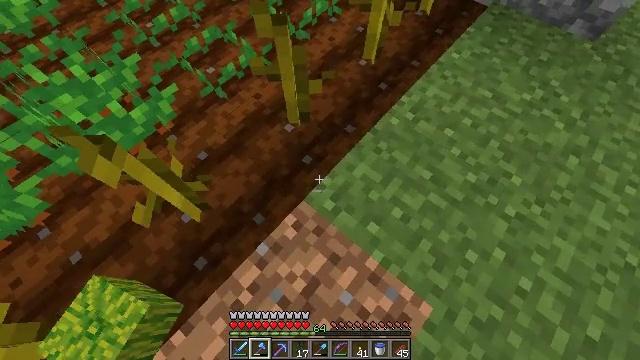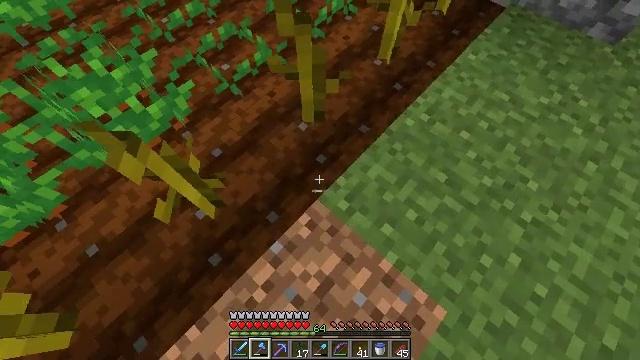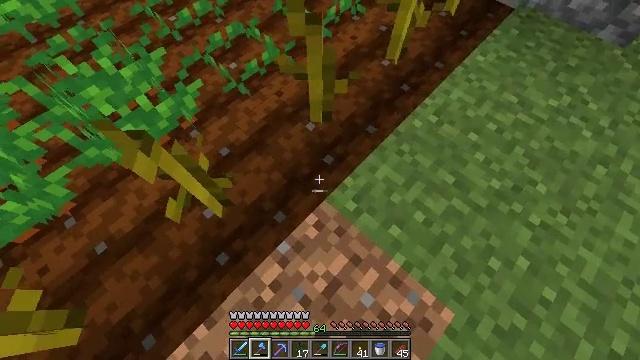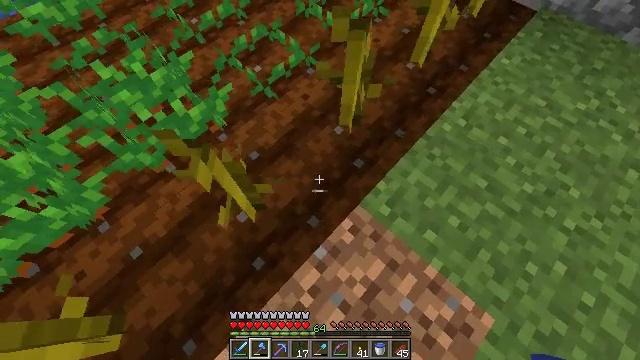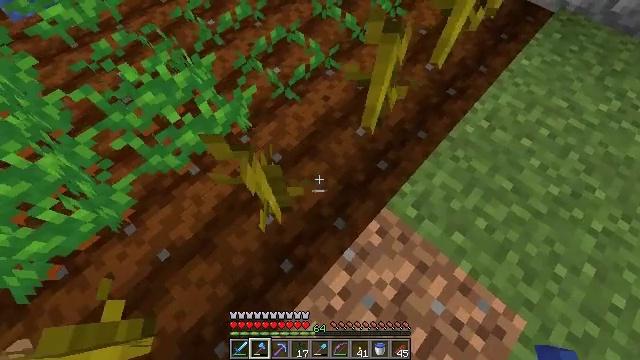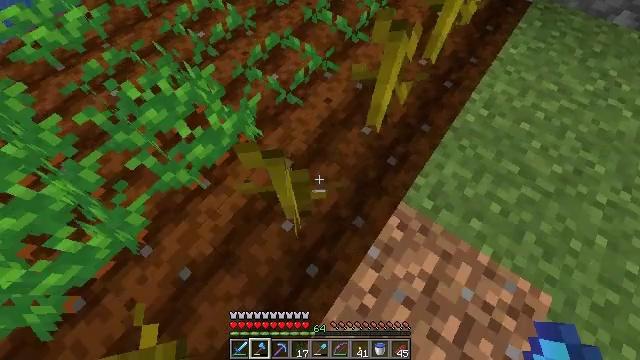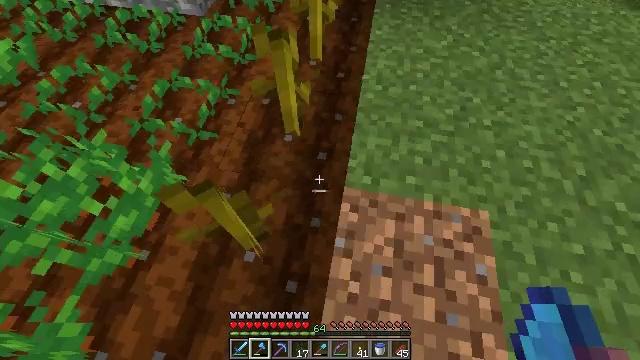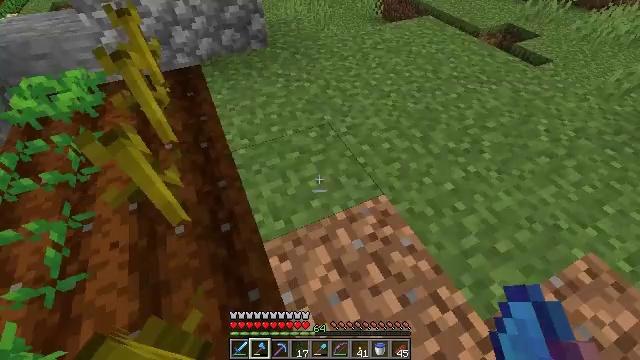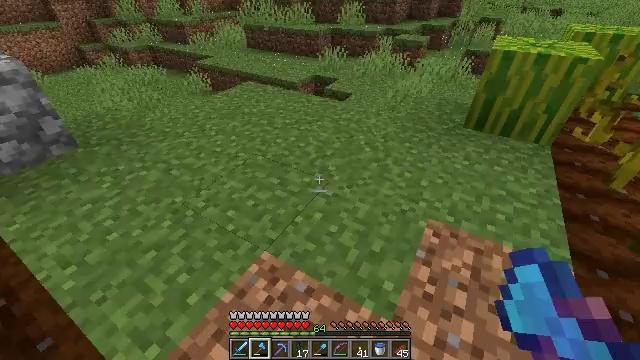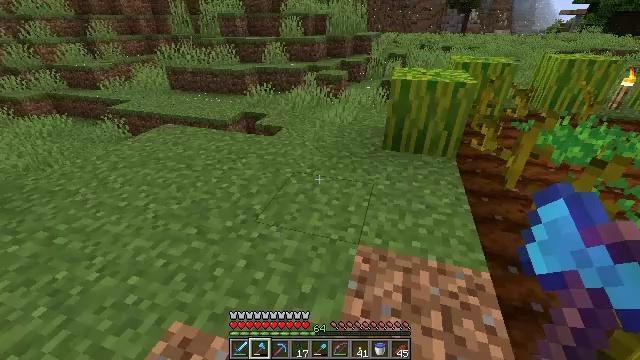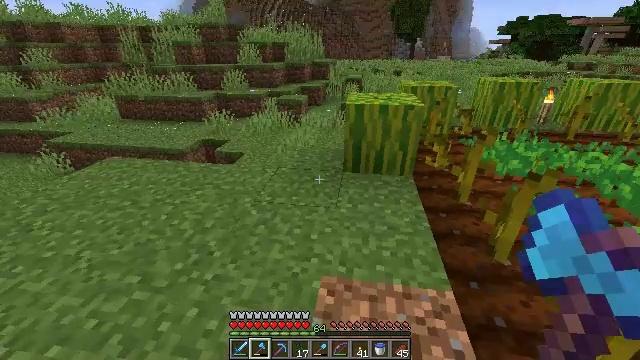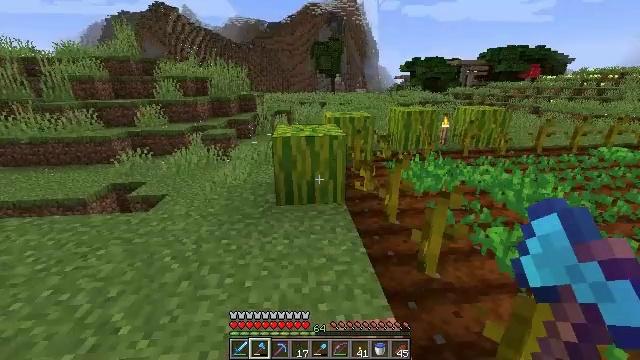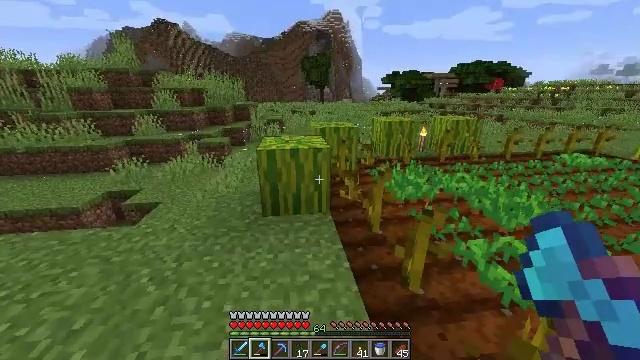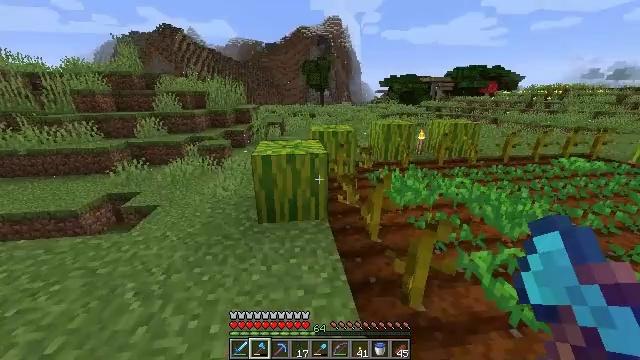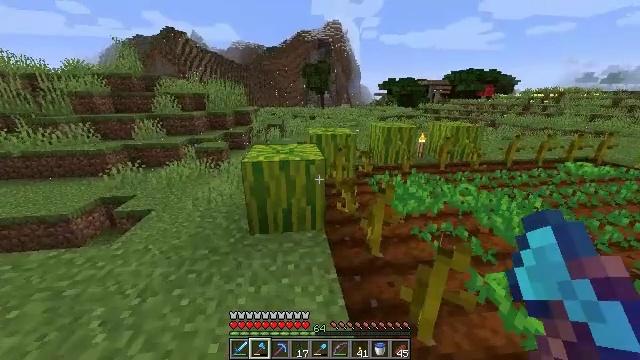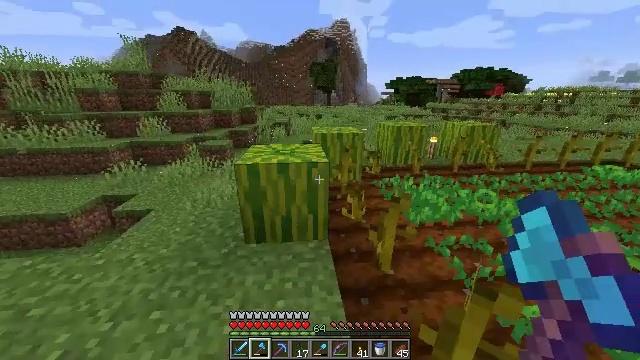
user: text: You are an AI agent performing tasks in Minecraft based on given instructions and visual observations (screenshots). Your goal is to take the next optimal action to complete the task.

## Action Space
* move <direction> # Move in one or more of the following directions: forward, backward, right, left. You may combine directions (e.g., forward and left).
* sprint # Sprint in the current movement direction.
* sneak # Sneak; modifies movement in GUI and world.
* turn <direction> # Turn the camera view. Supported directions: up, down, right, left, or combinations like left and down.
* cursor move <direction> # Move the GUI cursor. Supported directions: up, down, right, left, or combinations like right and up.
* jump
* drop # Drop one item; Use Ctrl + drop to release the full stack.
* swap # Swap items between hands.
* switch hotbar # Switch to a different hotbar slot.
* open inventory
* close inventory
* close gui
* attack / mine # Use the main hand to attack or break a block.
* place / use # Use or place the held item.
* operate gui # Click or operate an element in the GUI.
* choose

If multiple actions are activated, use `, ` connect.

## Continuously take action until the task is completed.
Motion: motion action
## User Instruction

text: Gather melon for food.
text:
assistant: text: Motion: move left, turn left
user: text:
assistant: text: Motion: move left
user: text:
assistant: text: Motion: move left
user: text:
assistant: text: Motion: move left
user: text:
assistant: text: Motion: turn right
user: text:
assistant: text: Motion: move right, turn right and up
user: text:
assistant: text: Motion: move right, turn right and up
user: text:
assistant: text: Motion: move right, turn right and up
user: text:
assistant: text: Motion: move forward and move right, turn right and up
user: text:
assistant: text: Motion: move forward and move right, sprint, turn right and up
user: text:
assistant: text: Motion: move forward, sprint, turn right and up
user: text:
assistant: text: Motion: move forward, sprint, turn right
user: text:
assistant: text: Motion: move forward, sprint
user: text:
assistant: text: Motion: move forward, sprint
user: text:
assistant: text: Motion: move forward, sprint, turn left
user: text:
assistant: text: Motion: move forward, sprint, turn down
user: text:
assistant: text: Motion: move forward, sprint, turn left and down
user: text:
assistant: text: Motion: move forward, sprint, turn left and down
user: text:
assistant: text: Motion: move forward, sprint, turn left and down
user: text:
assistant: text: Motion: move forward, sprint, turn left and down, attack / mine
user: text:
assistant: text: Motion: turn left and down, attack / mine
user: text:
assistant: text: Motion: turn down, attack / mine
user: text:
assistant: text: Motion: turn down, attack / mine
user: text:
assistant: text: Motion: turn down, attack / mine
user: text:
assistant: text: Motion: attack / mine
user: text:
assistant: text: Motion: attack / mine
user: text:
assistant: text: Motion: move forward, turn down
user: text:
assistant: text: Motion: move forward, turn left
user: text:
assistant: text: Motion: move forward
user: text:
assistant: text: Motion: move forward